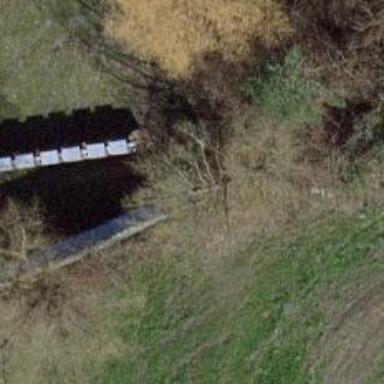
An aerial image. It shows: Retaining wall.